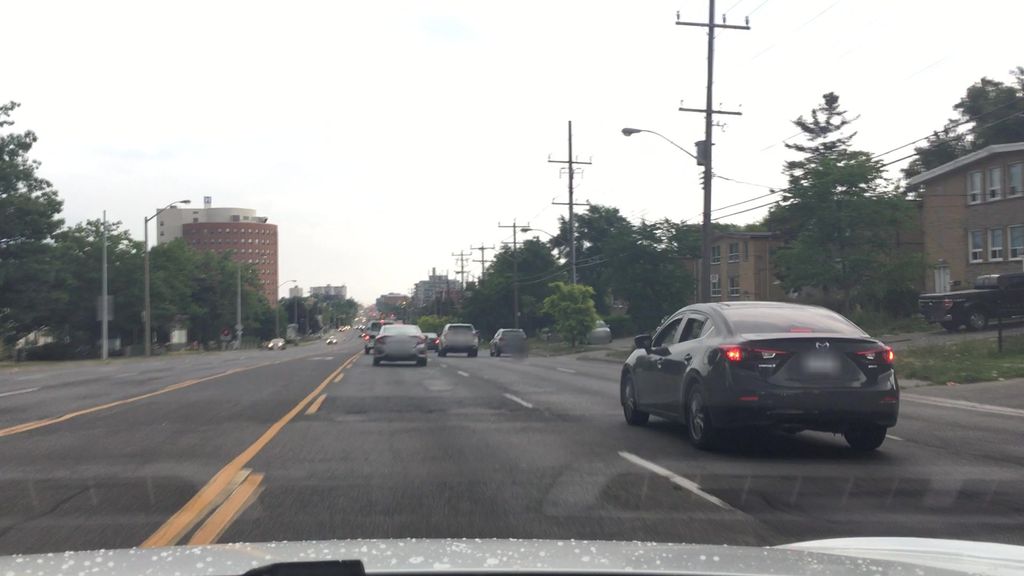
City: toronto